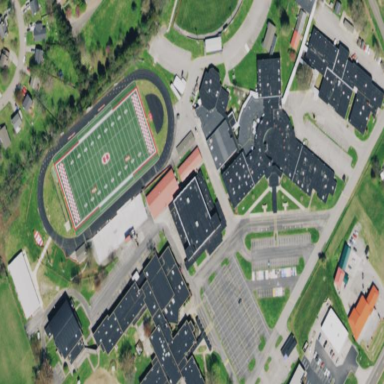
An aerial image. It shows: School.